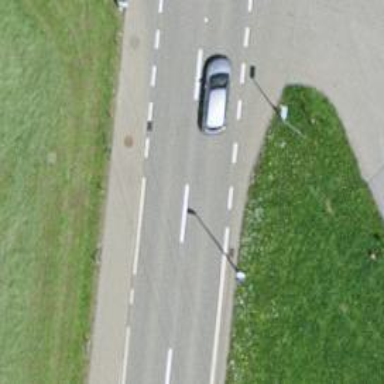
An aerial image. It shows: Zebra crossing on the road.